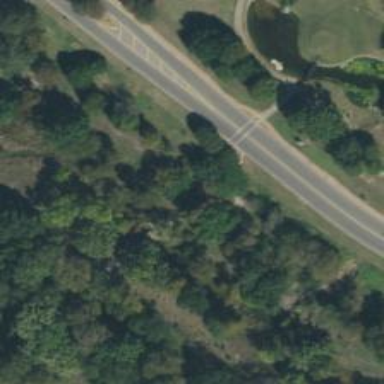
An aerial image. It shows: Path bridge crossing golf cartpath.